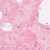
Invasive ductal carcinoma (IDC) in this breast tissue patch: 0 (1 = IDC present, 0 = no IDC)